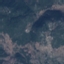
Land use / land cover: HerbaceousVegetation